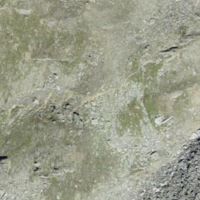
EUNIS habitat code: 48
Species observed at this site:
Marmota marmota